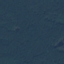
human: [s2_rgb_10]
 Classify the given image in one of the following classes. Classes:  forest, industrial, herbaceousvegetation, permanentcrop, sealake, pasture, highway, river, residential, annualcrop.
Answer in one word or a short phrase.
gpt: Forest